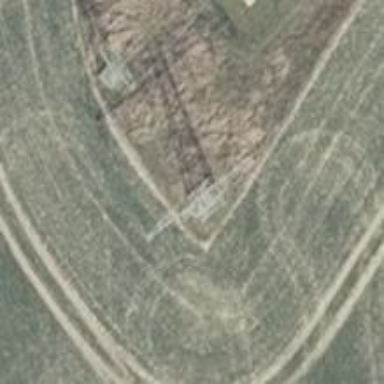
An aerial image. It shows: Power tower.